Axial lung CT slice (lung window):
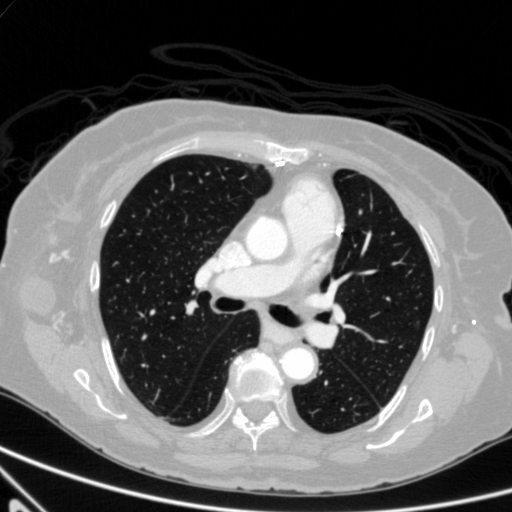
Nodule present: no